Question: I have a sample time-series <URL> gives me very linear prediction as follows:

my tried code:
'''
import pandas as pd
dff = pd.read_csv('ex_data2.csv',sep=',')
dff.set_index("timestamp",inplace=True)
print(dff.shape)
from sklearn.model_selection import train_test_split
trainingSetf, testSetf = train_test_split(dff,
#target_attribute,
test_size=0.2,
random_state=42,
#stratify=y,
shuffle=False)
import lightgbm as lgb
from sklearn.multioutput import MultiOutputRegressor
username = 'MMC_HEC_LVP' # select one column for plotting & check regression performance
user_list = []
for column in dff.columns:
user_list.append(column)
index = user_list.index(username)
X_trainf = trainingSetf.iloc[:,:].values
y_trainf = trainingSetf.iloc[:,:].values
X_testf = testSetf.iloc[:,:].values
y_testf = testSetf.iloc[:,:].values
test_set_copy = y_testf.copy()
model_LGBMRegressor = MultiOutputRegressor(lgb.LGBMRegressor()).fit(X_trainf, y_trainf)
pred_LGBMRegressor = model_LGBMRegressor.predict(X_testf)
test_set_copy[:,[index]] = pred_LGBMRegressor[:,[index]]
#plot the results for selected user/column
import matplotlib.pyplot as plt
plt.style.use("fivethirtyeight")
plt.figure(figsize=(12, 10))
plt.xlabel("Date")
plt.ylabel("Values")
plt.title(f"{username} Plot")
plt.plot(trainingSetf.iloc[:,[index]],label='trainingSet')
plt.plot(testSetf.iloc[:,[index]],"--",label='testSet')
plt.plot(test_set_copy[:,[index]],'b--',label='RF_predict')
plt.legend()
'''
So what I am missing is if I use default (hyper-)parameters?
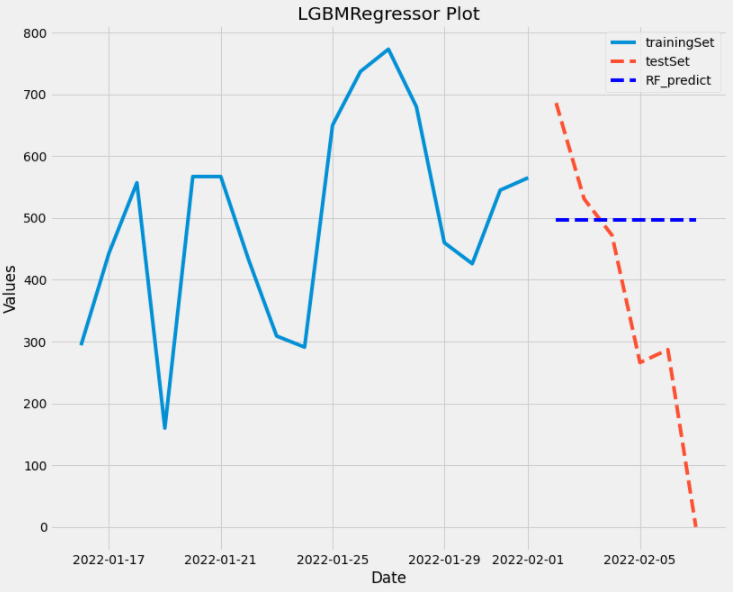
Answer: ## Short Answer
Your dataset has a very small number of rows, and LightGBM's parameters have default values set to provide good performance on medium-sized datasets.
Set the following parameters to force LightGBM to fit to the provided data.
- <URL>
## Long Answer
Before training, LightGBM does some pre-processing on the input data.
For example:
- - -
The result of that preprocessing is a LightGBM 'Dataset' object, and running that preprocessing is called 'Dataset' "construction". LightGBM performs boosting on this 'Dataset' object, not raw data like 'numpy' arrays or 'pandas' data frames.
To speed up construction and prevent overfitting during training, LightGBM provides ability to the prevent creation of histogram bins that are too small ('min_data_in_bin') or splits that produce leaf nodes which match too few records ('min_data_in_leaf').
Setting those parameters to very low values may be required to train on small datasets.
I created the following <URL>, using Python 3.8.12, 'lightgbm==3.3.2', 'numpy==1.22.2', and 'scikit-learn==1.0.2' demonstrating this behavior.
'''
from lightgbm import LGBMRegressor
from sklearn.metrics import r2_score
from sklearn.datasets import make_regression
# 20-row input data
X, y = make_regression(
n_samples=20,
n_informative=5,
n_features=5,
random_state=708
)
# training produces 0 trees, and predicts mean(y)
reg = LGBMRegressor(
num_boost_round=20,
verbosity=0
)
reg.fit(X, y)
print(f"r2 (defaults): {r2_score(y, reg.predict(X))}")
# 0.000
# training fits and predicts well
reg = LGBMRegressor(
min_data_in_bin=1,
min_data_in_leaf=1,
num_boost_round=20,
verbosity=0
)
reg.fit(X, y)
print(f"r2 (small min_data): {r2_score(y, reg.predict(X))}")
# 0.985
'''
If you use 'LGBMRegressor(min_data_in_bin=1, min_data_in_leaf=1)' in the code in the original post, you'll see predictions that better fit to the provided data.